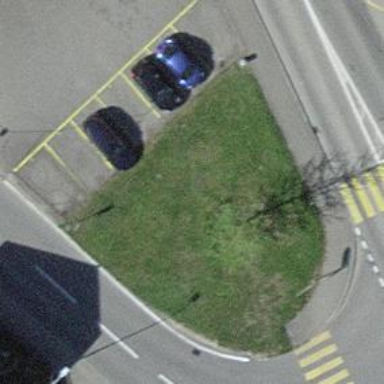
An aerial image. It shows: Bus stop with shelter. It is platform for public transport.